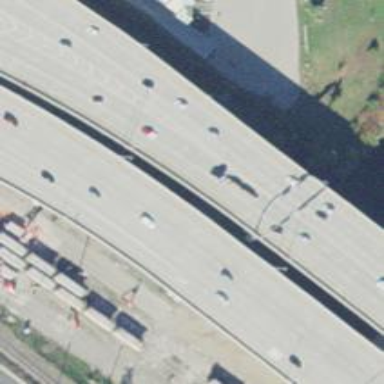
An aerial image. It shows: Motorway bridge.